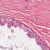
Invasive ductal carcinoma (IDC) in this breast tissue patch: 0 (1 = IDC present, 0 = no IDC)